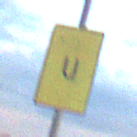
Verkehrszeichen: AnkuendigungOderFortsetzungUmleitungOhnePfeilsymbol
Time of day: SunriseSunset
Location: Outdoor (Nature)
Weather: PartlyCloudy
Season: NotSpecified
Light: Natural